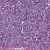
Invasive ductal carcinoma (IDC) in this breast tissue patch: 1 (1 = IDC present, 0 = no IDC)